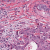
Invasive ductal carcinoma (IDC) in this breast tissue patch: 0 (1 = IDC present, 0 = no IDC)